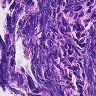
Metastatic tissue present: no